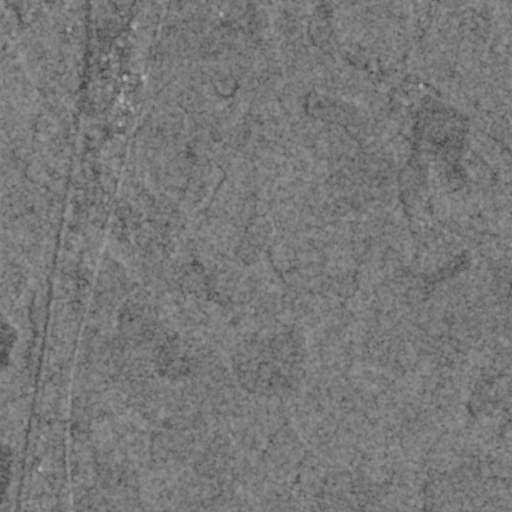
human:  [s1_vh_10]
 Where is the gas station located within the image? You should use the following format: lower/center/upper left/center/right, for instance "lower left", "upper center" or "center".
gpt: The gas station is located in the upper left of the image.
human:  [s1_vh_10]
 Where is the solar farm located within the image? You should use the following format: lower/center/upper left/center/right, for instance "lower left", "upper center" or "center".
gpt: The solar farm is located in the lower left of the image.
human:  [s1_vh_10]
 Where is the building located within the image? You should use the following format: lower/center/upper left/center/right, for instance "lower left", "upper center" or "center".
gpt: The building is located in the upper left of the image.
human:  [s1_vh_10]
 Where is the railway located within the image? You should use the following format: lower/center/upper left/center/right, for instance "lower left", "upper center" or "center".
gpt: The railway is located in the left of the image.
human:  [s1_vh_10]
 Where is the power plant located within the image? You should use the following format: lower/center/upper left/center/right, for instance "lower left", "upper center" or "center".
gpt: There is no power plant in the image.

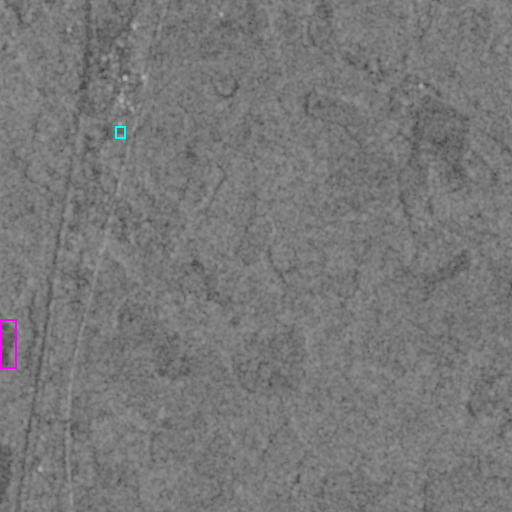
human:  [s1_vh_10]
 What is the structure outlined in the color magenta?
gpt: The structure outlined in magenta is a solar farm.
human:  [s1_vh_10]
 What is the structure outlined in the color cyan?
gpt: The structure outlined in cyan is a building.
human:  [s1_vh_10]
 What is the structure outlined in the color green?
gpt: There is no green outline.